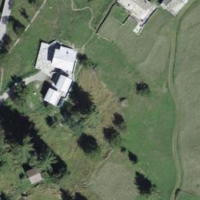
EUNIS habitat code: 26
Species observed at this site:
Geum rivale